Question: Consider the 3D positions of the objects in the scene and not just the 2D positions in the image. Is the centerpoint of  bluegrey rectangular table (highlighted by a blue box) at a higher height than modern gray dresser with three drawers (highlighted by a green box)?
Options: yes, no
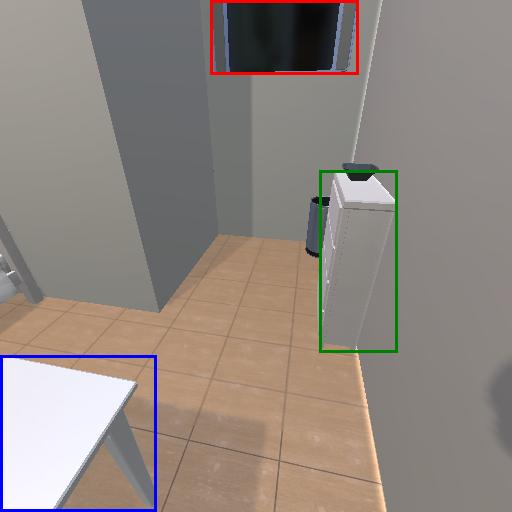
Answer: yes